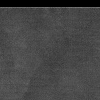
Atmospheric dust classification: dusty